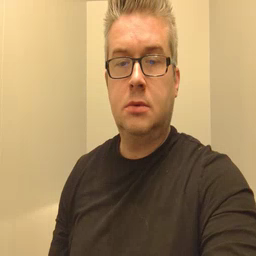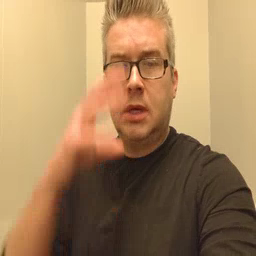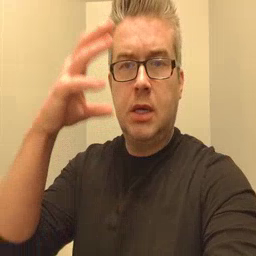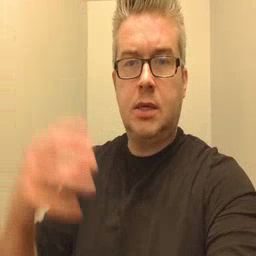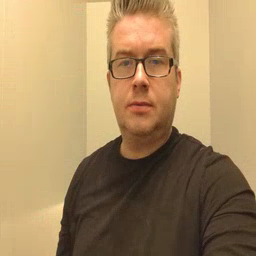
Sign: cloud